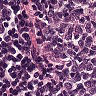
Metastatic tissue present: no